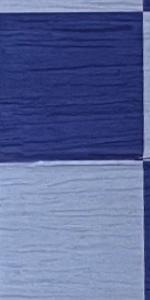
Label: Empty